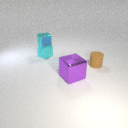
small cyan rubber cube behind large purple metal cube